Question: Using this code
'''
library(ggplot2)
ggplot( dat,aes(x=factor(group),y=difference) ) +
geom_bar( width=.75,aes(fill=as.factor(Mutation)),stat="identity",
position="dodge") +
geom_text(aes(label=Mutation),position=position_dodge(height=0.9),angle=90)+
theme_bw() +
theme(legend.position="none")
'''
I generate the flowing plot. As you see some text are not in the center of the bars. I tried some options like 'hjust' , 'vjust' or playing with 'dodge width', without success. Can someone help me get the text in the center of bars?
In the plot below we have problem with group = 1 ,3,8,9,...

Here my data :
'''
dat <- structure(list(Mutation = structure(1:21, .Label = c("2rN7y",
"2wTys", "8ElEj", "8esgR", "8ppm9", "BkuXt", "bM5sv", "c7KTn",
"dnBl6", "F5nhO", "fFpM6", "hMpSW", "HxAh9", "KDI0t", "qZTSa",
"rOONr", "Tf2kX", "TGDZE", "tLdje", "XsGz6", "XTGN1"), class = "factor"),
difference = c(2.1499193357556, 0.27602347826589, -0.22889581513082,
-0.77297822818092, -0.468200478640476, -0.735026155784277,
-0.900791750580477, -1.33435362820732, 0.412022274758476,
0.495870479997156, 0.793585307678721, 1.22839278213642, -1.0700682293443,
0.63436212480624, -0.152410633064764, 1.23397624015726, -0.520869343832941,
1.62320252173067, -0.24168976773895, -1.04897550447309, 1.68588724420516
), position = c(4, 4, 3, 2, 3, 3, 2, 3, 2, 5, 2, 2, 2, 5,
5, 5, 2, 4, 5, 4, 2), group = c(0L, 0L, 1L, 2L, 3L, 3L, 4L,
5L, 6L, 7L, 8L, 8L, 8L, 9L, 9L, 9L, 10L, 11L, 12L, 13L, 14L
)), .Names = c("Mutation", "difference", "position", "group"
), row.names = c(11L, 2L, 19L, 10L, 9L, 21L, 20L, 12L, 16L, 13L,
17L, 1L, 6L, 15L, 18L, 14L, 4L, 5L, 8L, 3L, 7L), class = "data.frame")
'''
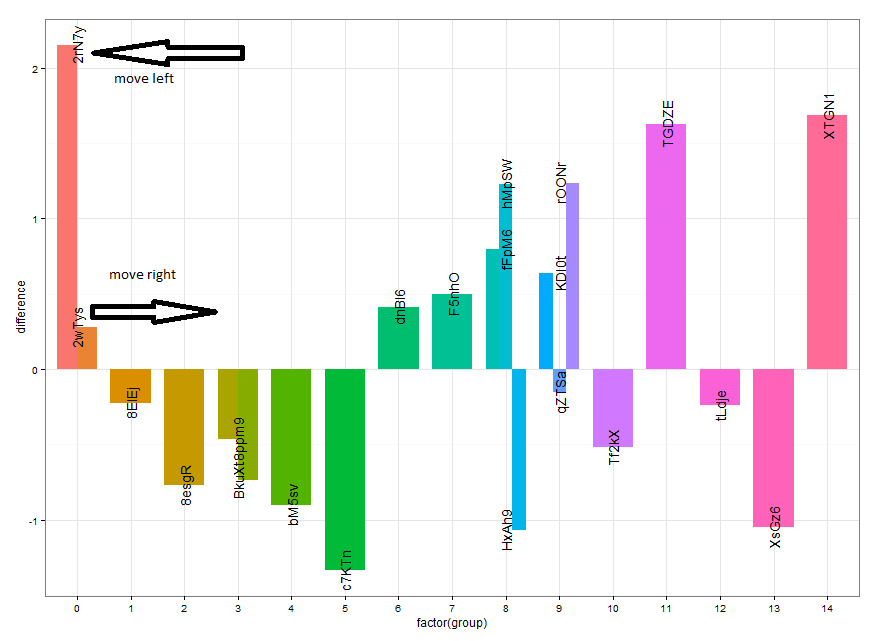
Answer: I use @cyclondude idea, and generlize it using 'tapply' to create an adjust vector.
'''
dat$group_adjust <- unlist(tapply(dat$group,dat$group,
function(x) if(length(x)==1) 0
else seq(-length(x)/2,length(x)/2,length=length(x))))
'''
The final plot looks like :
'''
library(ggplot2)
ggplot( dat,aes(x=factor(group),y=difference) ) +
geom_bar( width=.75,aes(fill=as.factor(Mutation)),stat="identity",
position=position_dodge(height=0.9)) +
geom_text(aes(label=Mutation, vjust = group_adjust,y=0),angle=90)+
theme_bw() +
theme(legend.position="none") +
ylim(extendrange(dat$difference))
'''